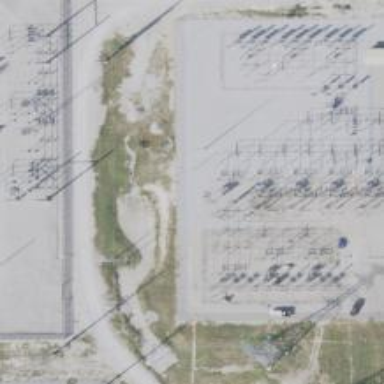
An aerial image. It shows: Switch for power supply.